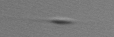
Label: Cylindrotheca_morphotype1